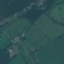
Label: Pasture